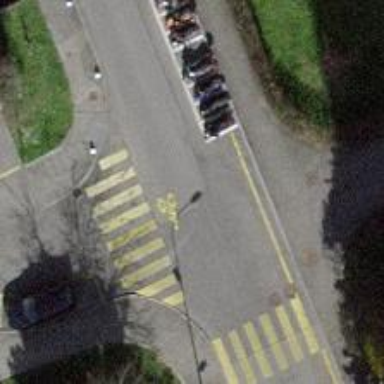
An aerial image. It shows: Uncontrolled zebra crossing with notable zebra markings.